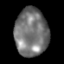
Tissue: lung
Cell type: Epithelial cells
Senescence score: 0.2059
Nuclear area (px): 1557
Mean DAPI intensity: 117.361